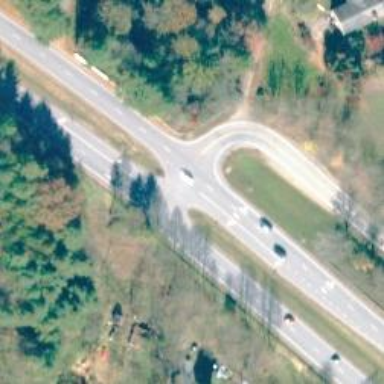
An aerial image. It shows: Trunk link highway.